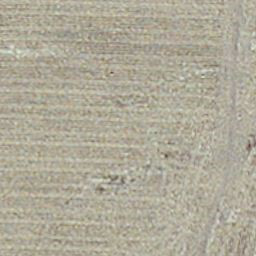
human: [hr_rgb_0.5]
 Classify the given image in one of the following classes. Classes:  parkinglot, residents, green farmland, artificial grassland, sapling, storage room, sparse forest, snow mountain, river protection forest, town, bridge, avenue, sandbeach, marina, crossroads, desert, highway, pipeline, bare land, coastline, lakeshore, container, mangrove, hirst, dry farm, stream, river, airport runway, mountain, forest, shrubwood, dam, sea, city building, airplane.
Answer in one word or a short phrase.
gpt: dry farm